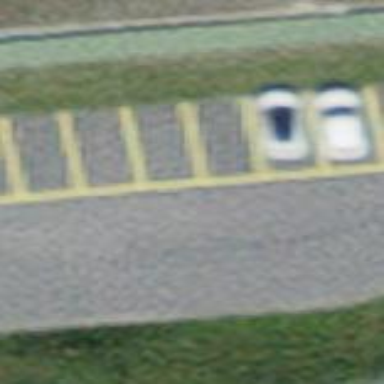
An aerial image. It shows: Parking area with asphalt surface.